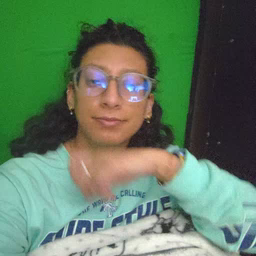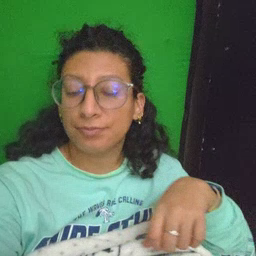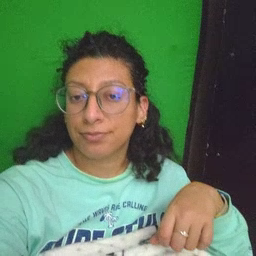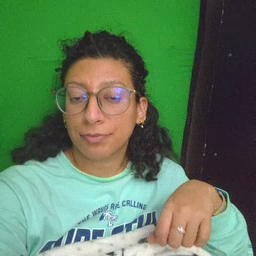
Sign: uncle